Question: I have a JLayeredPane, and inside the JLayeredPane is a JInternalFrame. What I need are the bounds (x position, y position, width, height) of the content pane in the JInternalFrame. The bounds need to be in relation to the JLayeredPane. My problem is the borders, title bar, and I'm not sure what else of the JInternalFrame are messing with my calculation. It's a few pixels off.
Here is how I try to calculate it. This code is in the JInternalFrame:
'''
Rectangle area = new Rectangle(
getX() + 2, //The x coordinate of the JInternalFrame + 2 for the border
getY() + ((javax.swing.plaf.basic.BasicInternalFrameUI) getUI()).getNorthPane().getHeight(), //The Y position of the JinternalFrame + theheight of the title bar of the JInternalFrame
getContentPane().getWidth() - 2, //The width of the Jinternals content pane - the border of the frame
getContentPane().getHeight() //the height of the JinternalFrames content pane
);
'''
I need to get the location of the content pane of the internal frame.

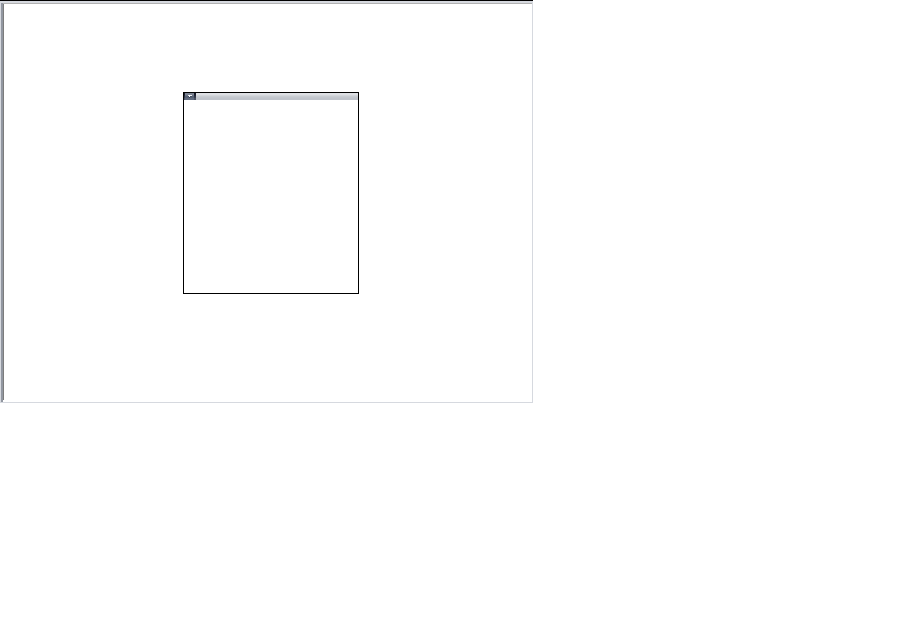
Answer: Coordinates with respect to what? The screen? The window?
Calling 'getLocation()' will give you the coordinates relative to the component's parent in the window hierarchy.
<URL> has several methods for transforming coordinates from one frame of reference to another. So, to compensate for the title bar and frame, you can do this:
'''
JInternalFrame iframe = ...
Container c = iframe.getContentPane();
Rectangle r = c.getBounds();
r = SwingUtilities.convertRectangle(c.getParent(), r, iframe.getParent());
'''